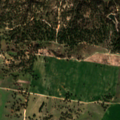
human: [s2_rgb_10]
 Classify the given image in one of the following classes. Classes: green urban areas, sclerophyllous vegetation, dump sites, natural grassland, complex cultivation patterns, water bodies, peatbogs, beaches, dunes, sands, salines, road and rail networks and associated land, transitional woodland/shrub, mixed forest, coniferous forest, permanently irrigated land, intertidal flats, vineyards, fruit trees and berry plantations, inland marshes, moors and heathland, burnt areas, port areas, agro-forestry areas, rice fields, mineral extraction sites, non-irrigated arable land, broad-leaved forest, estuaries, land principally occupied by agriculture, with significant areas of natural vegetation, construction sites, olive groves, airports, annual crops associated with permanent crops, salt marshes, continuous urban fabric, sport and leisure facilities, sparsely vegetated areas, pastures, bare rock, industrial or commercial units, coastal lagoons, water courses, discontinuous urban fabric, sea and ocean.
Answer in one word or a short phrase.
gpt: non-irrigated arable land, permanently irrigated land, pastures, agro-forestry areas, broad-leaved forest, coniferous forest